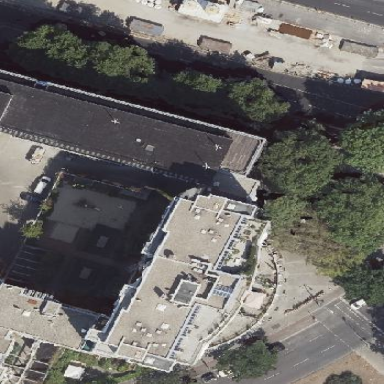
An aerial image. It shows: Part of building.